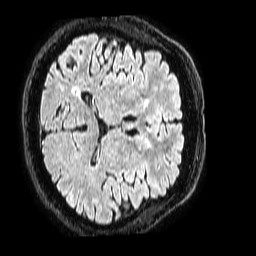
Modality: FLAIR
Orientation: axial
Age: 81
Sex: male
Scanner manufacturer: philips
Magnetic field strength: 1.5 T
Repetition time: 4.8 s
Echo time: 0.3 s